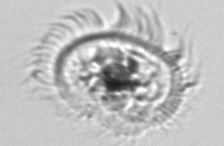
Label: Pleuronema